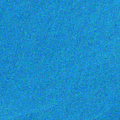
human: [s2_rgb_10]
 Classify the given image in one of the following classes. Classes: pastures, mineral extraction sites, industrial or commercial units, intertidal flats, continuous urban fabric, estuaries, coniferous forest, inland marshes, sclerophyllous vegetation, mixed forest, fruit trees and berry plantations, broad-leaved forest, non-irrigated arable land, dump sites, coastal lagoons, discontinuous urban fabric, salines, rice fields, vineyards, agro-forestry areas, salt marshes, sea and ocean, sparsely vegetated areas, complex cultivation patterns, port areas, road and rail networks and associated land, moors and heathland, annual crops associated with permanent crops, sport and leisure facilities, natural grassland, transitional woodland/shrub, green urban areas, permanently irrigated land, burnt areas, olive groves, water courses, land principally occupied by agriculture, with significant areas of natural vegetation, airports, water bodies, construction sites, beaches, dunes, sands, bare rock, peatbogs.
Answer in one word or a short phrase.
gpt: sea and ocean